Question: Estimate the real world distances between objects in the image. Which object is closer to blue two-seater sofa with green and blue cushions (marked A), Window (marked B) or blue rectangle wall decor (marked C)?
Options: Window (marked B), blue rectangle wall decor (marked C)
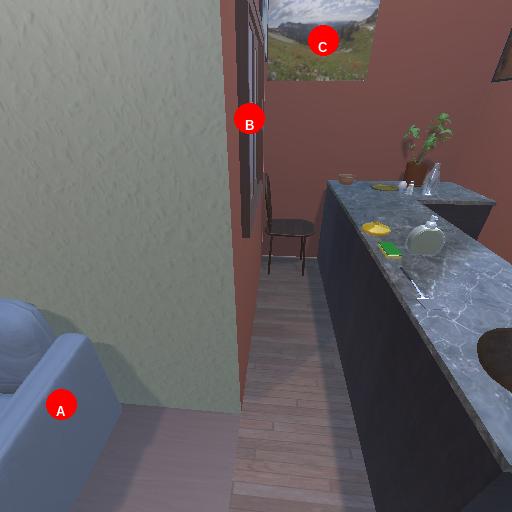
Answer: Window (marked B)